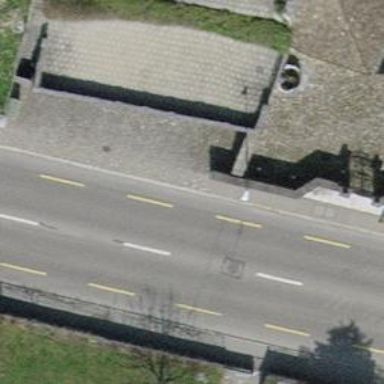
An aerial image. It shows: Wall made of stone.